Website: bh-photo
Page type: customer-info-address
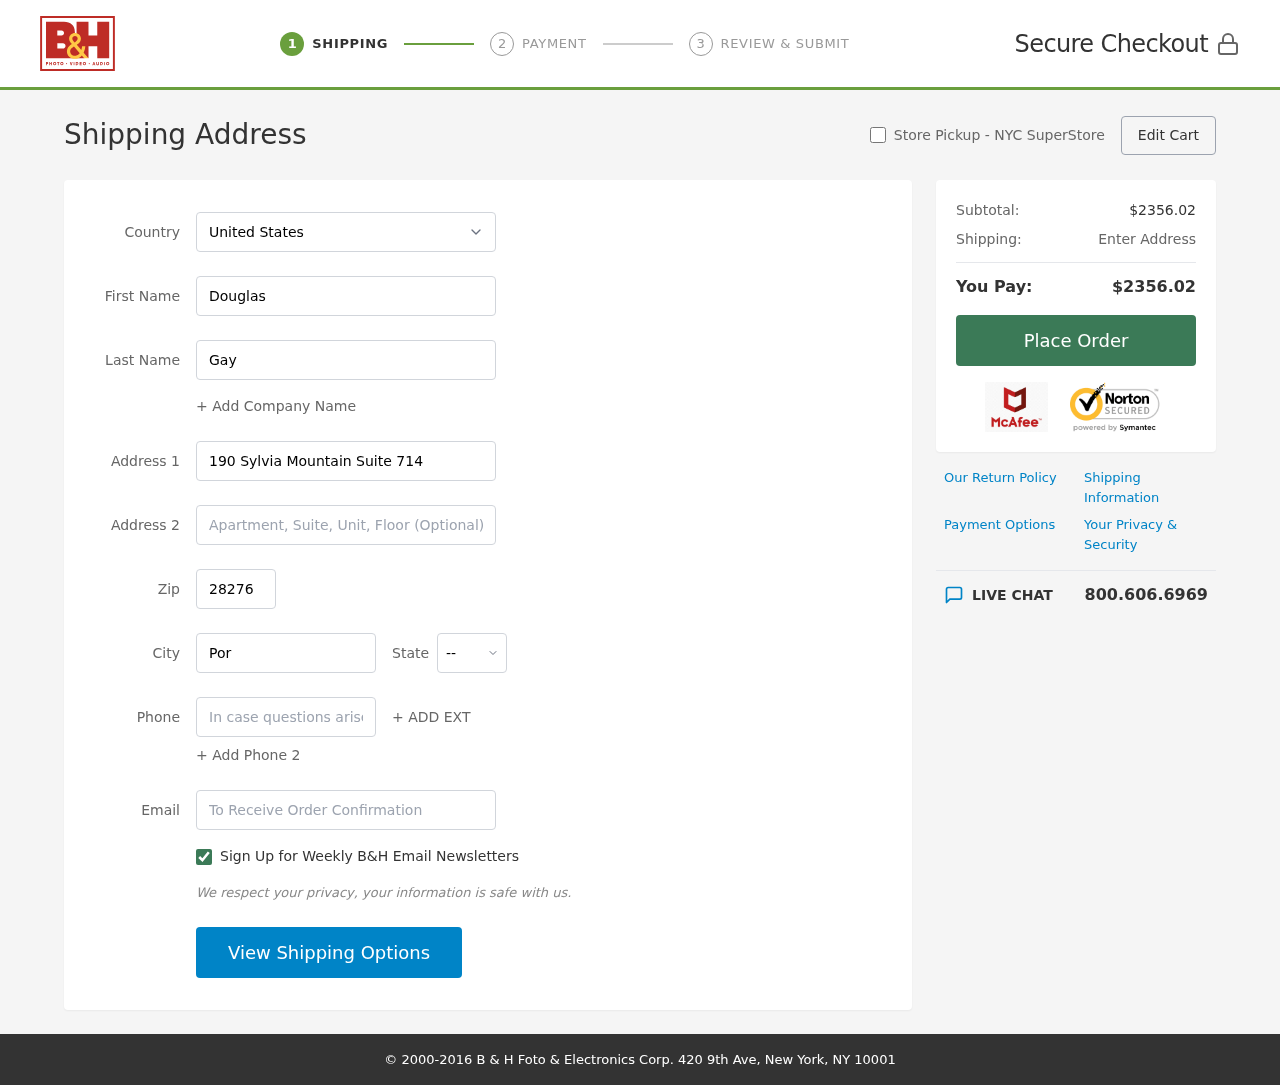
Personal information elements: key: PII_CITY
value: Port Christopher
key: PII_COUNTRY
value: United States
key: PII_EMAIL
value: dgay@yahoo.com
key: PII_FIRSTNAME
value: Douglas
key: PII_LASTNAME
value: Gay
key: PII_PHONE
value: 9947164093
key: PII_POSTCODE
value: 28276
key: PII_STATE_ABBR
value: VI
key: PII_STREET
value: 190 Sylvia Mountain Suite 714
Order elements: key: ORDER_SUBTOTAL
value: $2356.02
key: ORDER_TOTAL
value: $2356.02